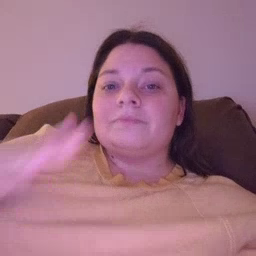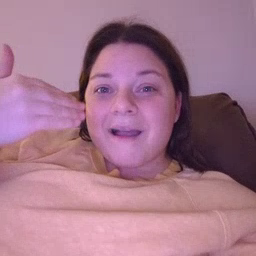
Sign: smile